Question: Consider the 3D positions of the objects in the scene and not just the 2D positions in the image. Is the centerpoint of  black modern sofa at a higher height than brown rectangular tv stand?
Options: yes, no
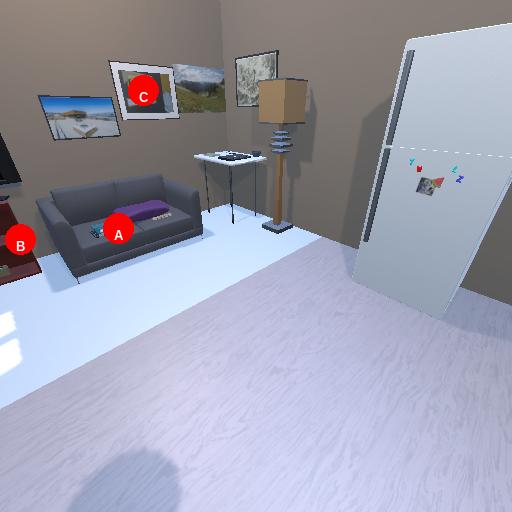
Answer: yes